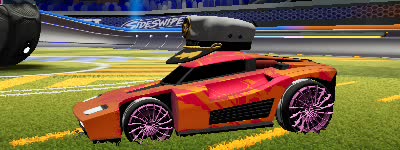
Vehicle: breakout